Field crop: maize
Growth stage: 2
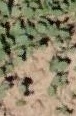
Species: convolvulus